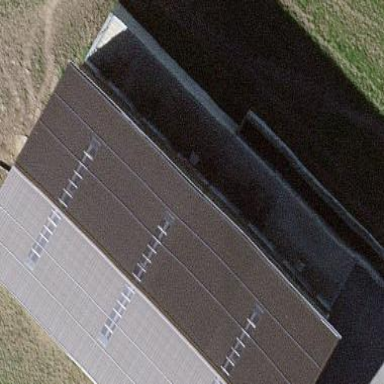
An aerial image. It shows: Cowshed building.